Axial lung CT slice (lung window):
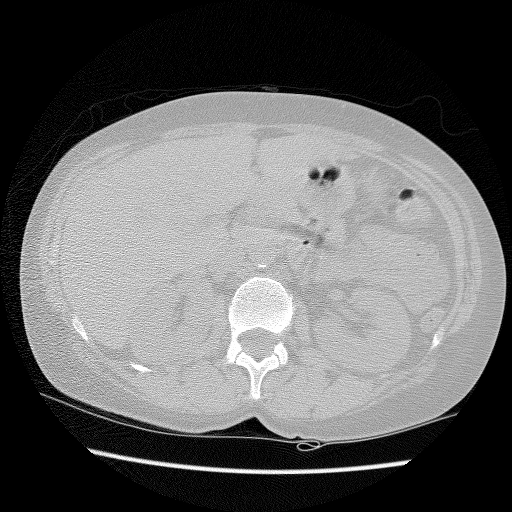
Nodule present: no